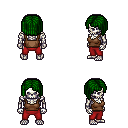
a pixel art fantasy rpg character, male body template, skeleton, brown pirate shirt, red pants, green pageboy hairstyle, four views (front, back, left, right), 2x2 character sprite sheet, small pixel art, hard edges, no anti-aliasing